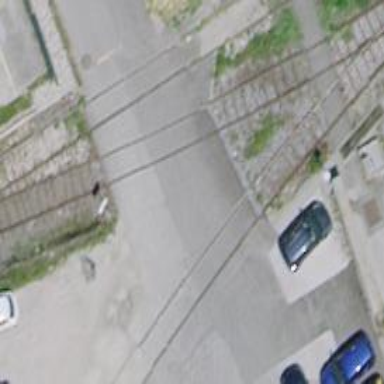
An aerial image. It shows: Level crossing along the railway.